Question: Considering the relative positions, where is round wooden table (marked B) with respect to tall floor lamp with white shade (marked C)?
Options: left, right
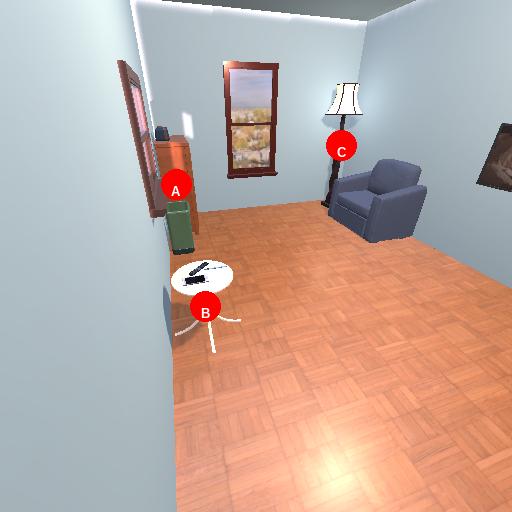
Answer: left